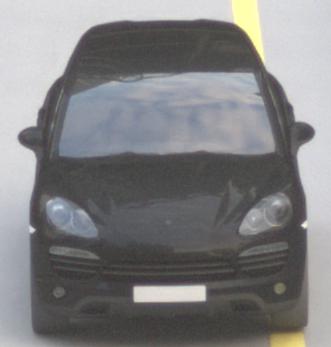
Make: Porsche
Model: Cayenne
Detailed model: Cayenne (958)
Model produced from: 2010/05
Model produced until: 2014/07
Doors: 5
Color: black
Road condition: dry road
Daytime: morning or afternoon
Contrast: low contrast